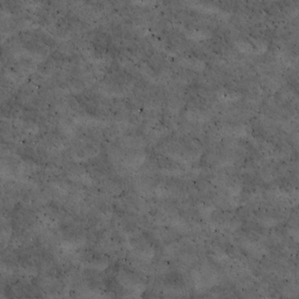
Label: non_frost